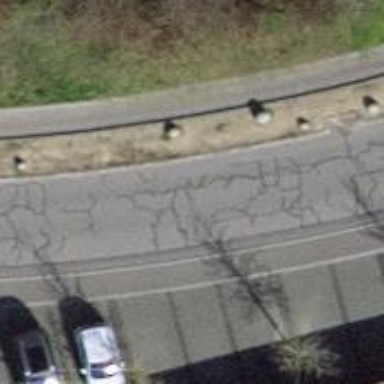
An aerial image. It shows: Residential road with cycle lane on the left.